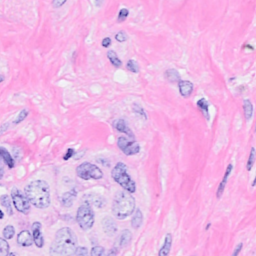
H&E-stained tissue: Breast